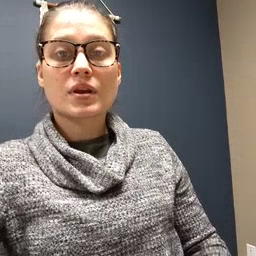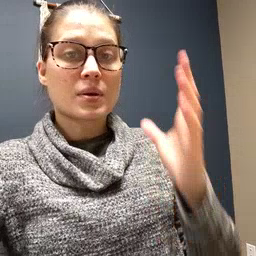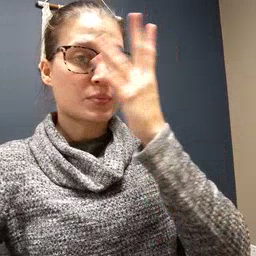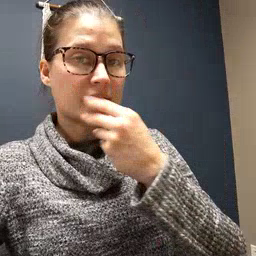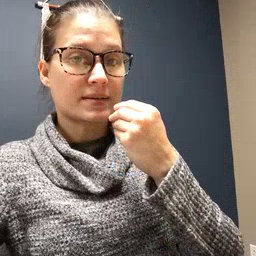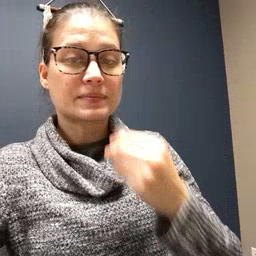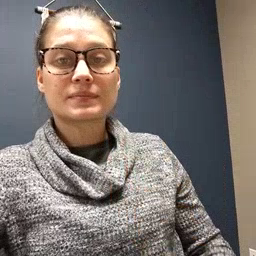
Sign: pretty